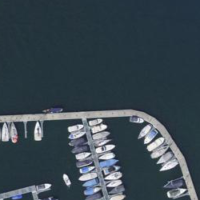
EUNIS habitat code: 14
Species observed at this site:
Streptopelia decaocto
Phoenicurus ochruros
Aythya fuligula
Passer domesticus